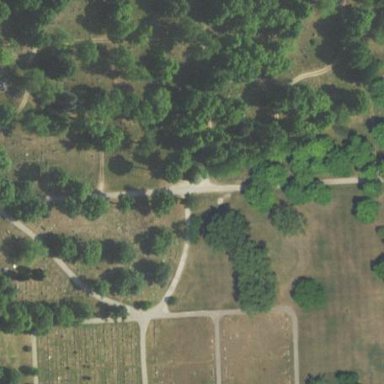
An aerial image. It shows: Cemetery.